Interaction volume radius: 5 \u00c5
Interaction volume height: 15 \u00c5
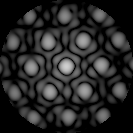
Disorder parameter: 0.2035